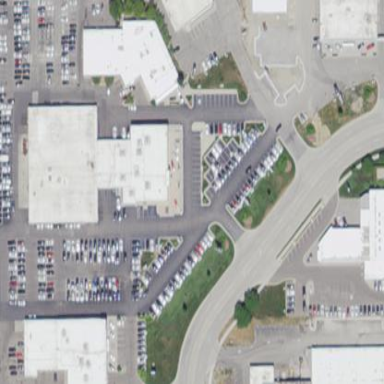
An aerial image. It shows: Building housing car shop.